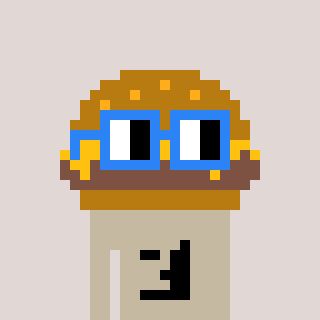
a pixel art character with square blue glasses, a burger-shaped head and a bege-colored body on a warm background